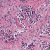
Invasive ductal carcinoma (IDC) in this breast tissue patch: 1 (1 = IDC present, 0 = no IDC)